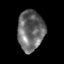
Tissue: skin
Cell type: Epithelial cells
Senescence score: 0.203
Nuclear area (px): 1045
Mean DAPI intensity: 105.283